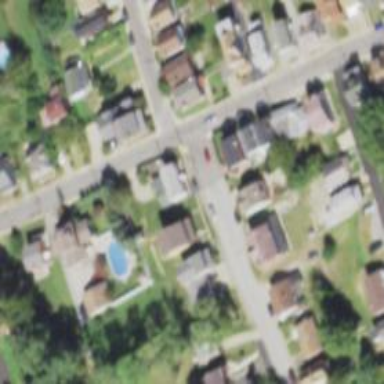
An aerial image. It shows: Neighborhood.